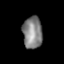
Tissue: lung
Cell type: Epithelial cells
Senescence score: 0.09827
Nuclear area (px): 614
Mean DAPI intensity: 130.138